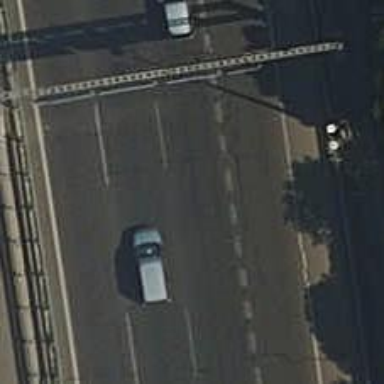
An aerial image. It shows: Motorway junction.